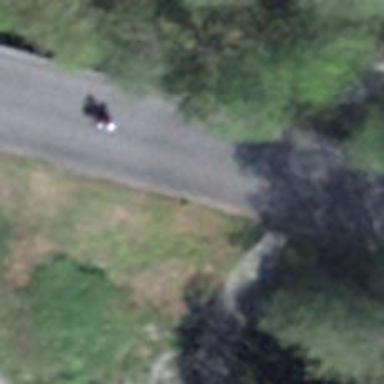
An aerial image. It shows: Asphalt tertiary road on bridge.